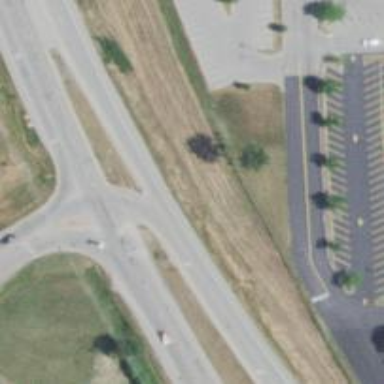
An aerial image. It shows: Secondary link road.